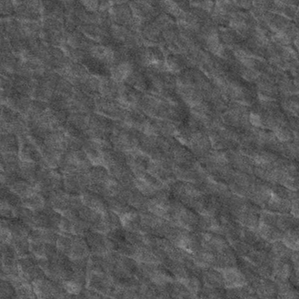
Label: frost